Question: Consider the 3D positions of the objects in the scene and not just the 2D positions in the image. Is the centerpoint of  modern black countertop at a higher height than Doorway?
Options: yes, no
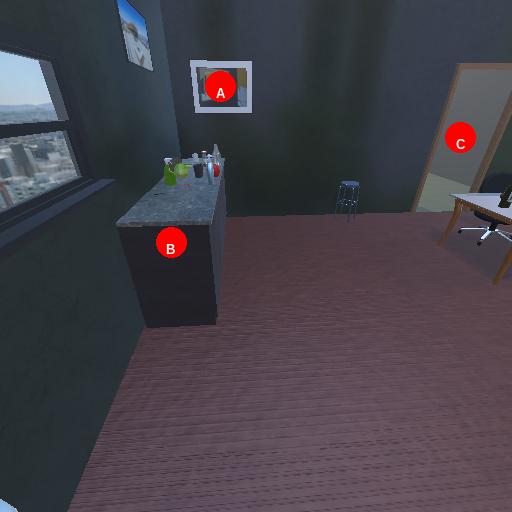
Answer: yes